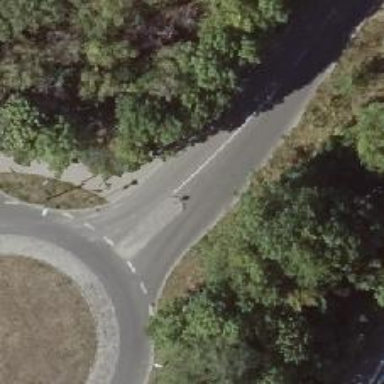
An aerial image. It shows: Road with "give way" sign.